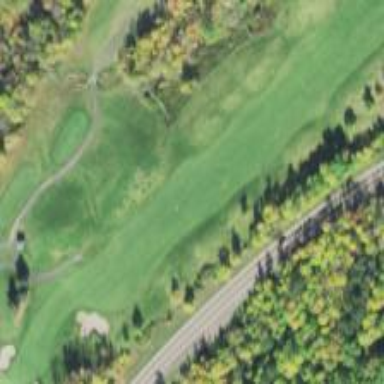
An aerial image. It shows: Grassy area designated as golf fairway.